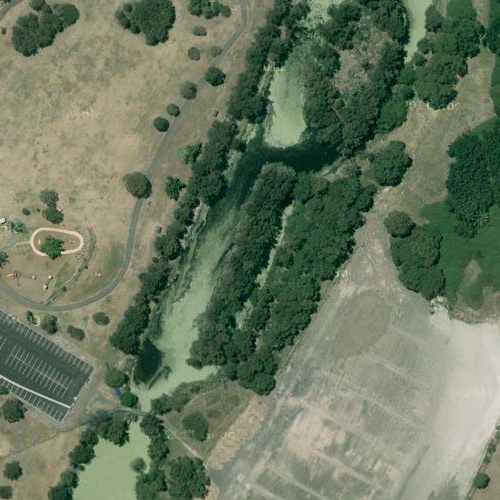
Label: sydney